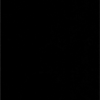
Label: dusty